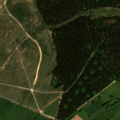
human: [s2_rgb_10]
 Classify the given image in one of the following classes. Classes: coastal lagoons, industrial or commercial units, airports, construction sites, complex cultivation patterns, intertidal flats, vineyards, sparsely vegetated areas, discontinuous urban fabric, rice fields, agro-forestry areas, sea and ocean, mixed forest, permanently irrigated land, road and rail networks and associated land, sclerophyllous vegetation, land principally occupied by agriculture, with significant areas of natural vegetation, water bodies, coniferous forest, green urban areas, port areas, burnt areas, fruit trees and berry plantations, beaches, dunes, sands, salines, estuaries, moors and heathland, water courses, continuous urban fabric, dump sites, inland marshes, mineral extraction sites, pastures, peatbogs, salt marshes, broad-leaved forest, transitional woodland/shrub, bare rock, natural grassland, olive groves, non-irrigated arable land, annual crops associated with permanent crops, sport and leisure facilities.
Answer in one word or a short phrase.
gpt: pastures, coniferous forest, moors and heathland